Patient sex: M
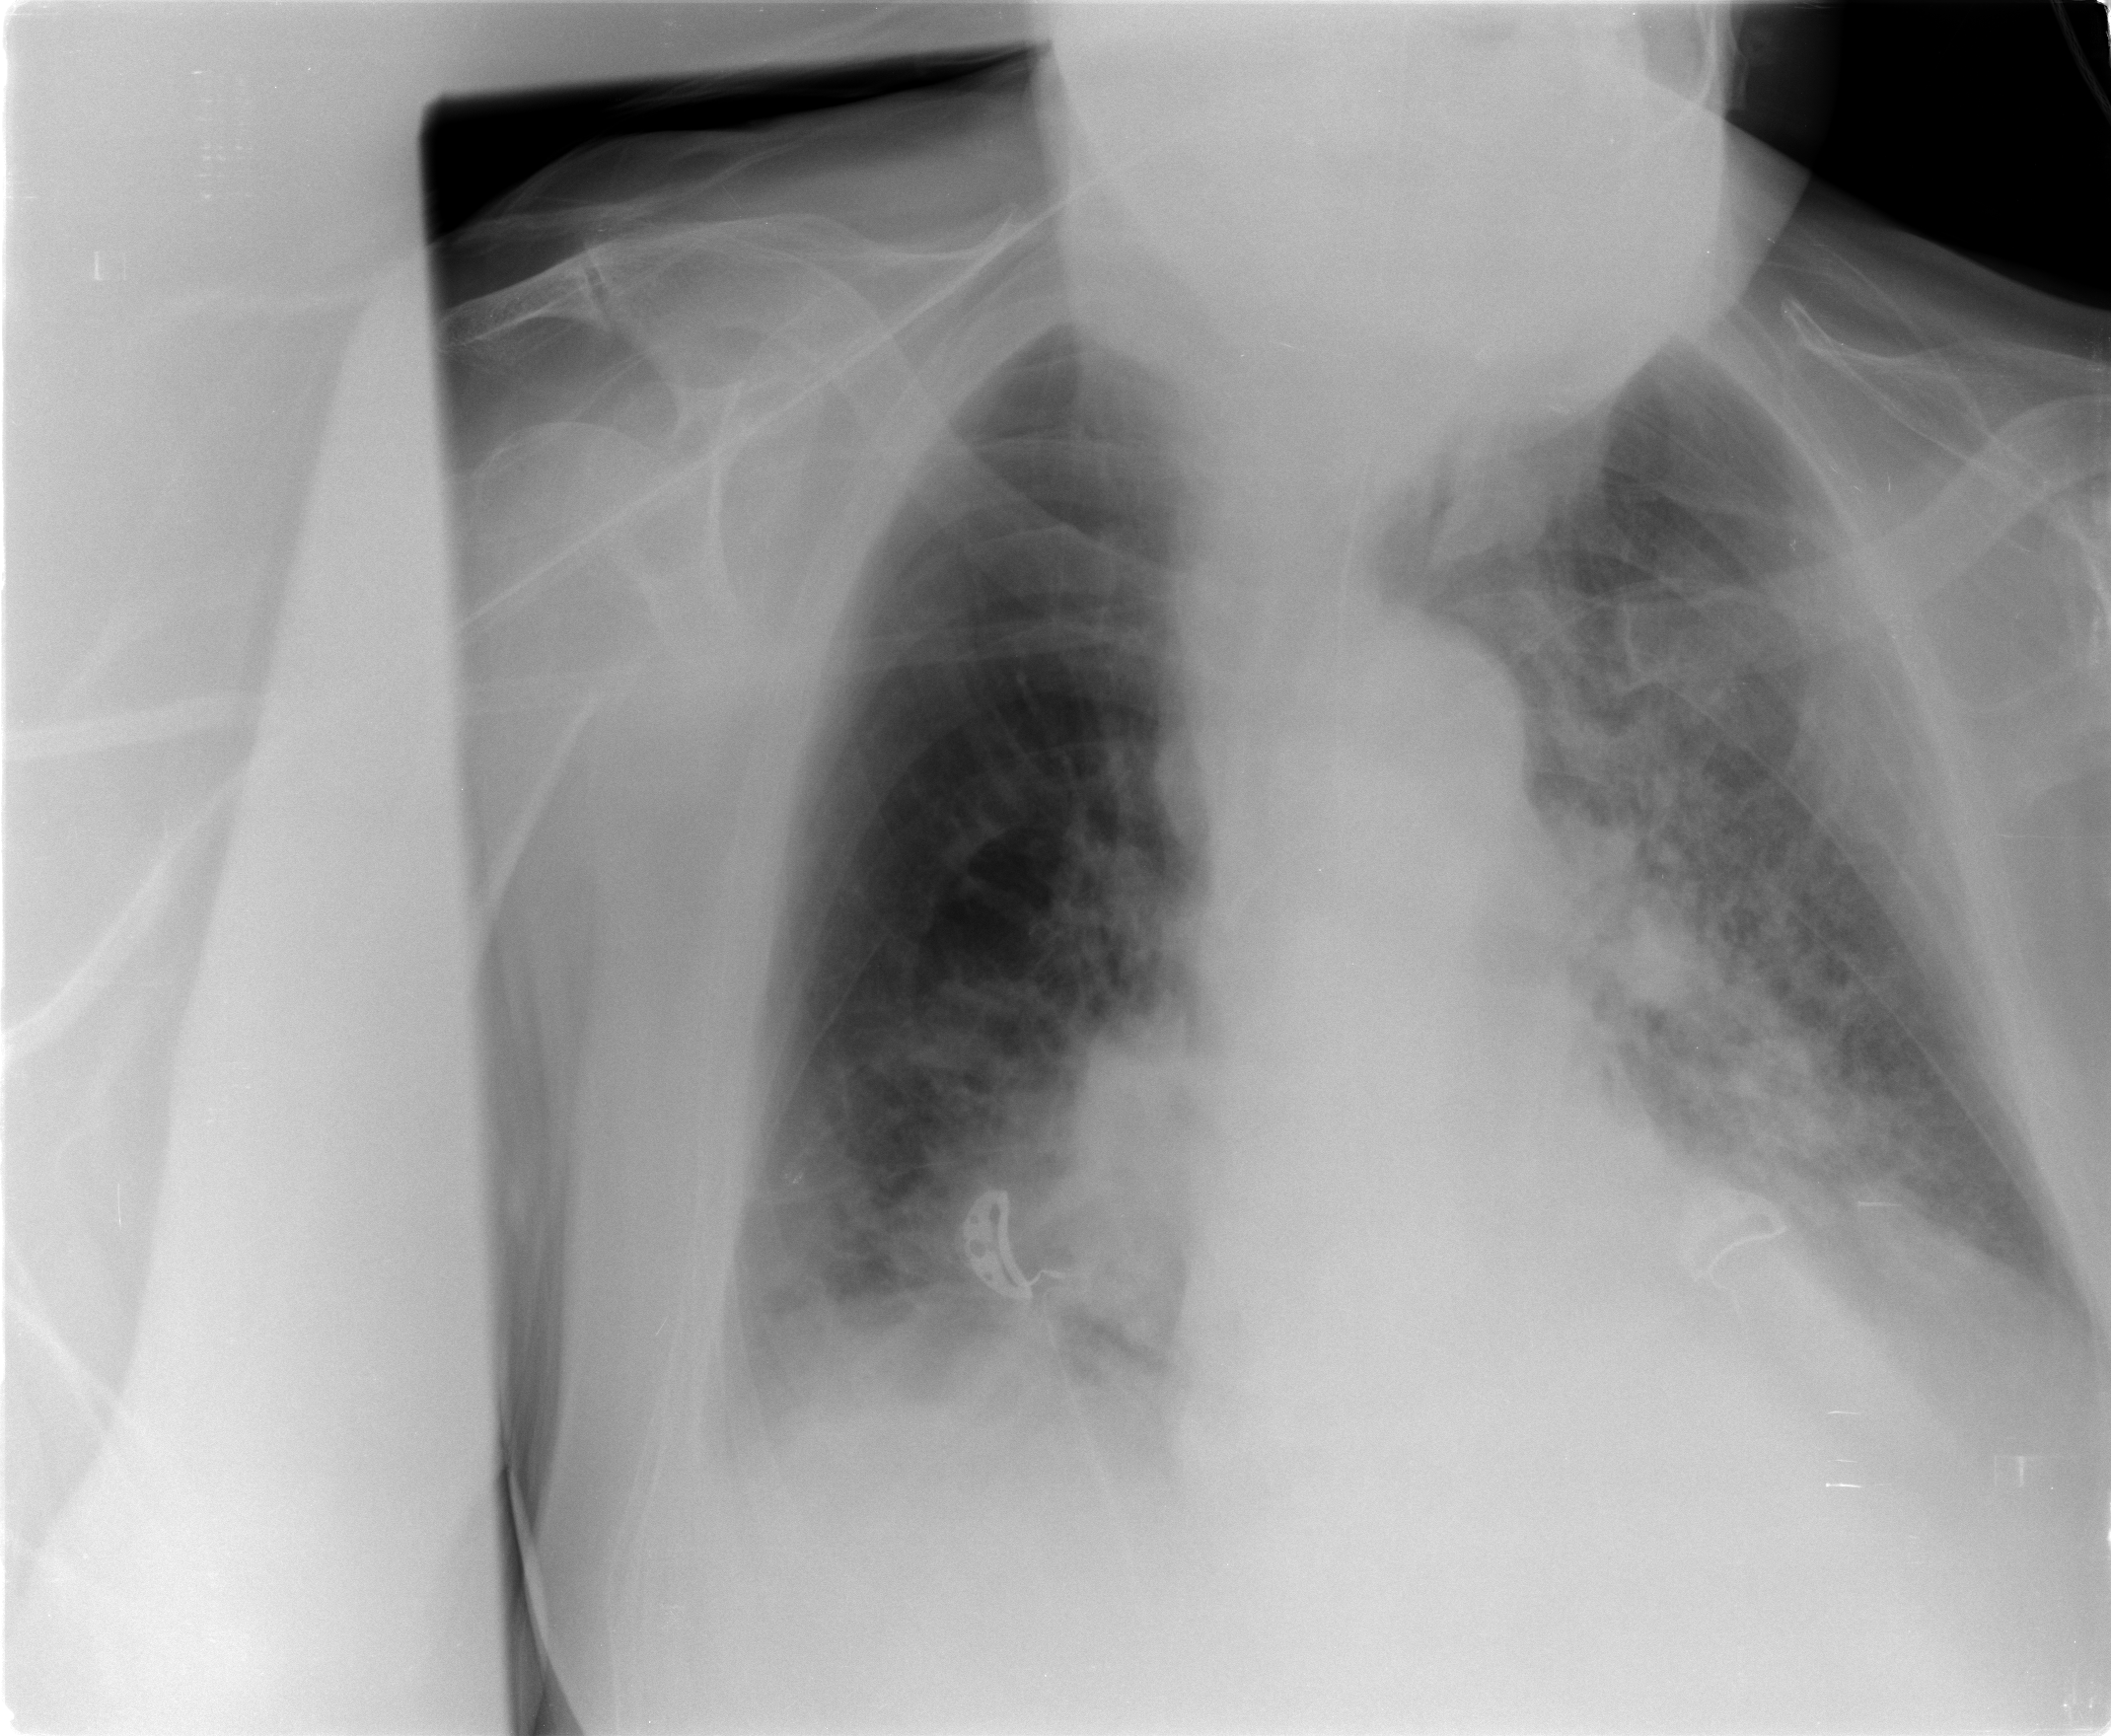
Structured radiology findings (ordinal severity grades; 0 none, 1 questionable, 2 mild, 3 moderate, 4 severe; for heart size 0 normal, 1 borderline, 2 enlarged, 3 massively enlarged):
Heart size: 0
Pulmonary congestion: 1
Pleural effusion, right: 2
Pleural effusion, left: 1
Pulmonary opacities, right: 3
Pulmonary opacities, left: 3
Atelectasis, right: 2
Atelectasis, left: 2